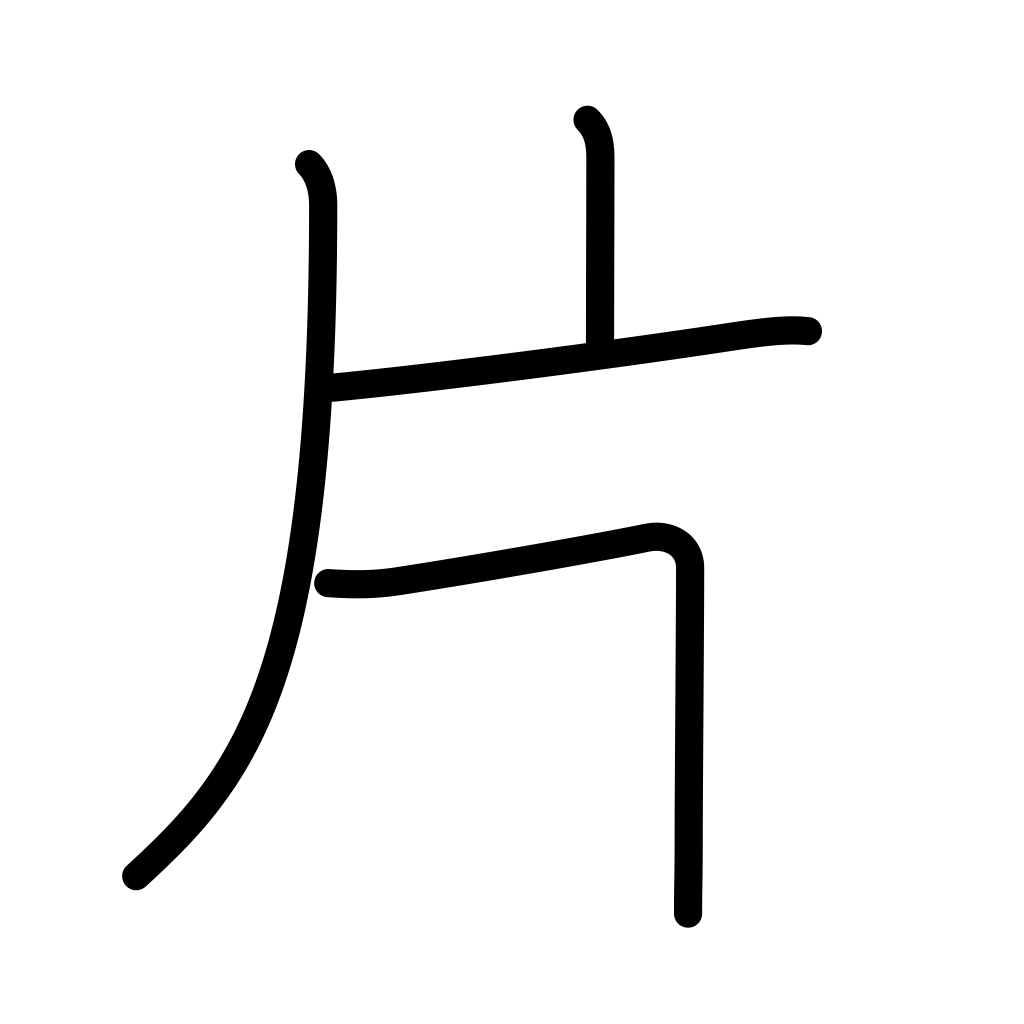
Meaning: one-sided, leaf, sheet